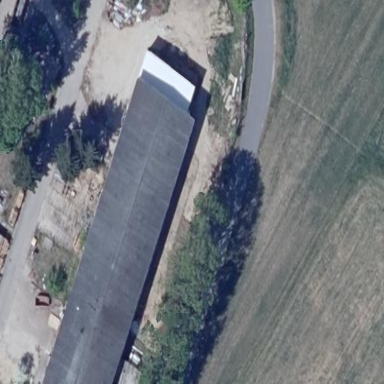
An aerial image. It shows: Warehouse.